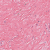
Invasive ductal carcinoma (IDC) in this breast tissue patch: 0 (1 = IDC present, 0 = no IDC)